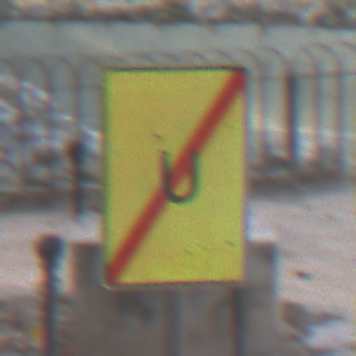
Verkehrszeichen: EndeUmleitung
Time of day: MorningAfternoon
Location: Outdoor (Suburban)
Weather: PartlyCloudy
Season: NotSpecified
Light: Natural